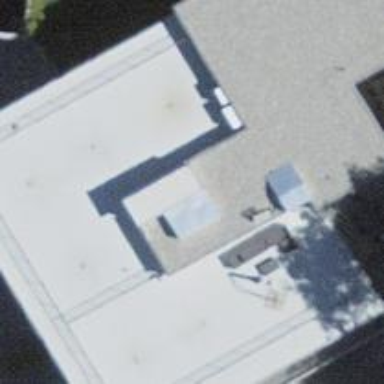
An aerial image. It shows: Car shop building.